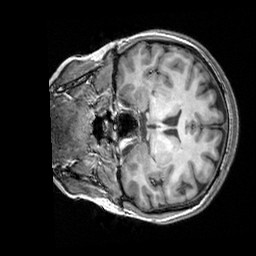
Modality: T1w
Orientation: coronal
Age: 28
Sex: female
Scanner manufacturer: siemens
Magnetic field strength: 3 T
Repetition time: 2.3 s
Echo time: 0.00303 s